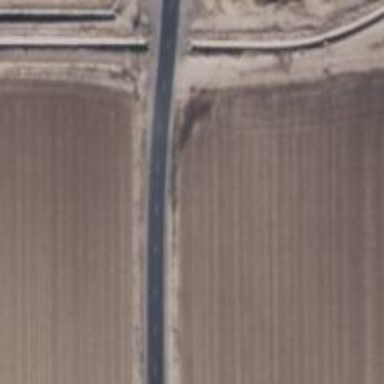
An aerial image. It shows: Tertiary road with asphalt surface.